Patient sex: M
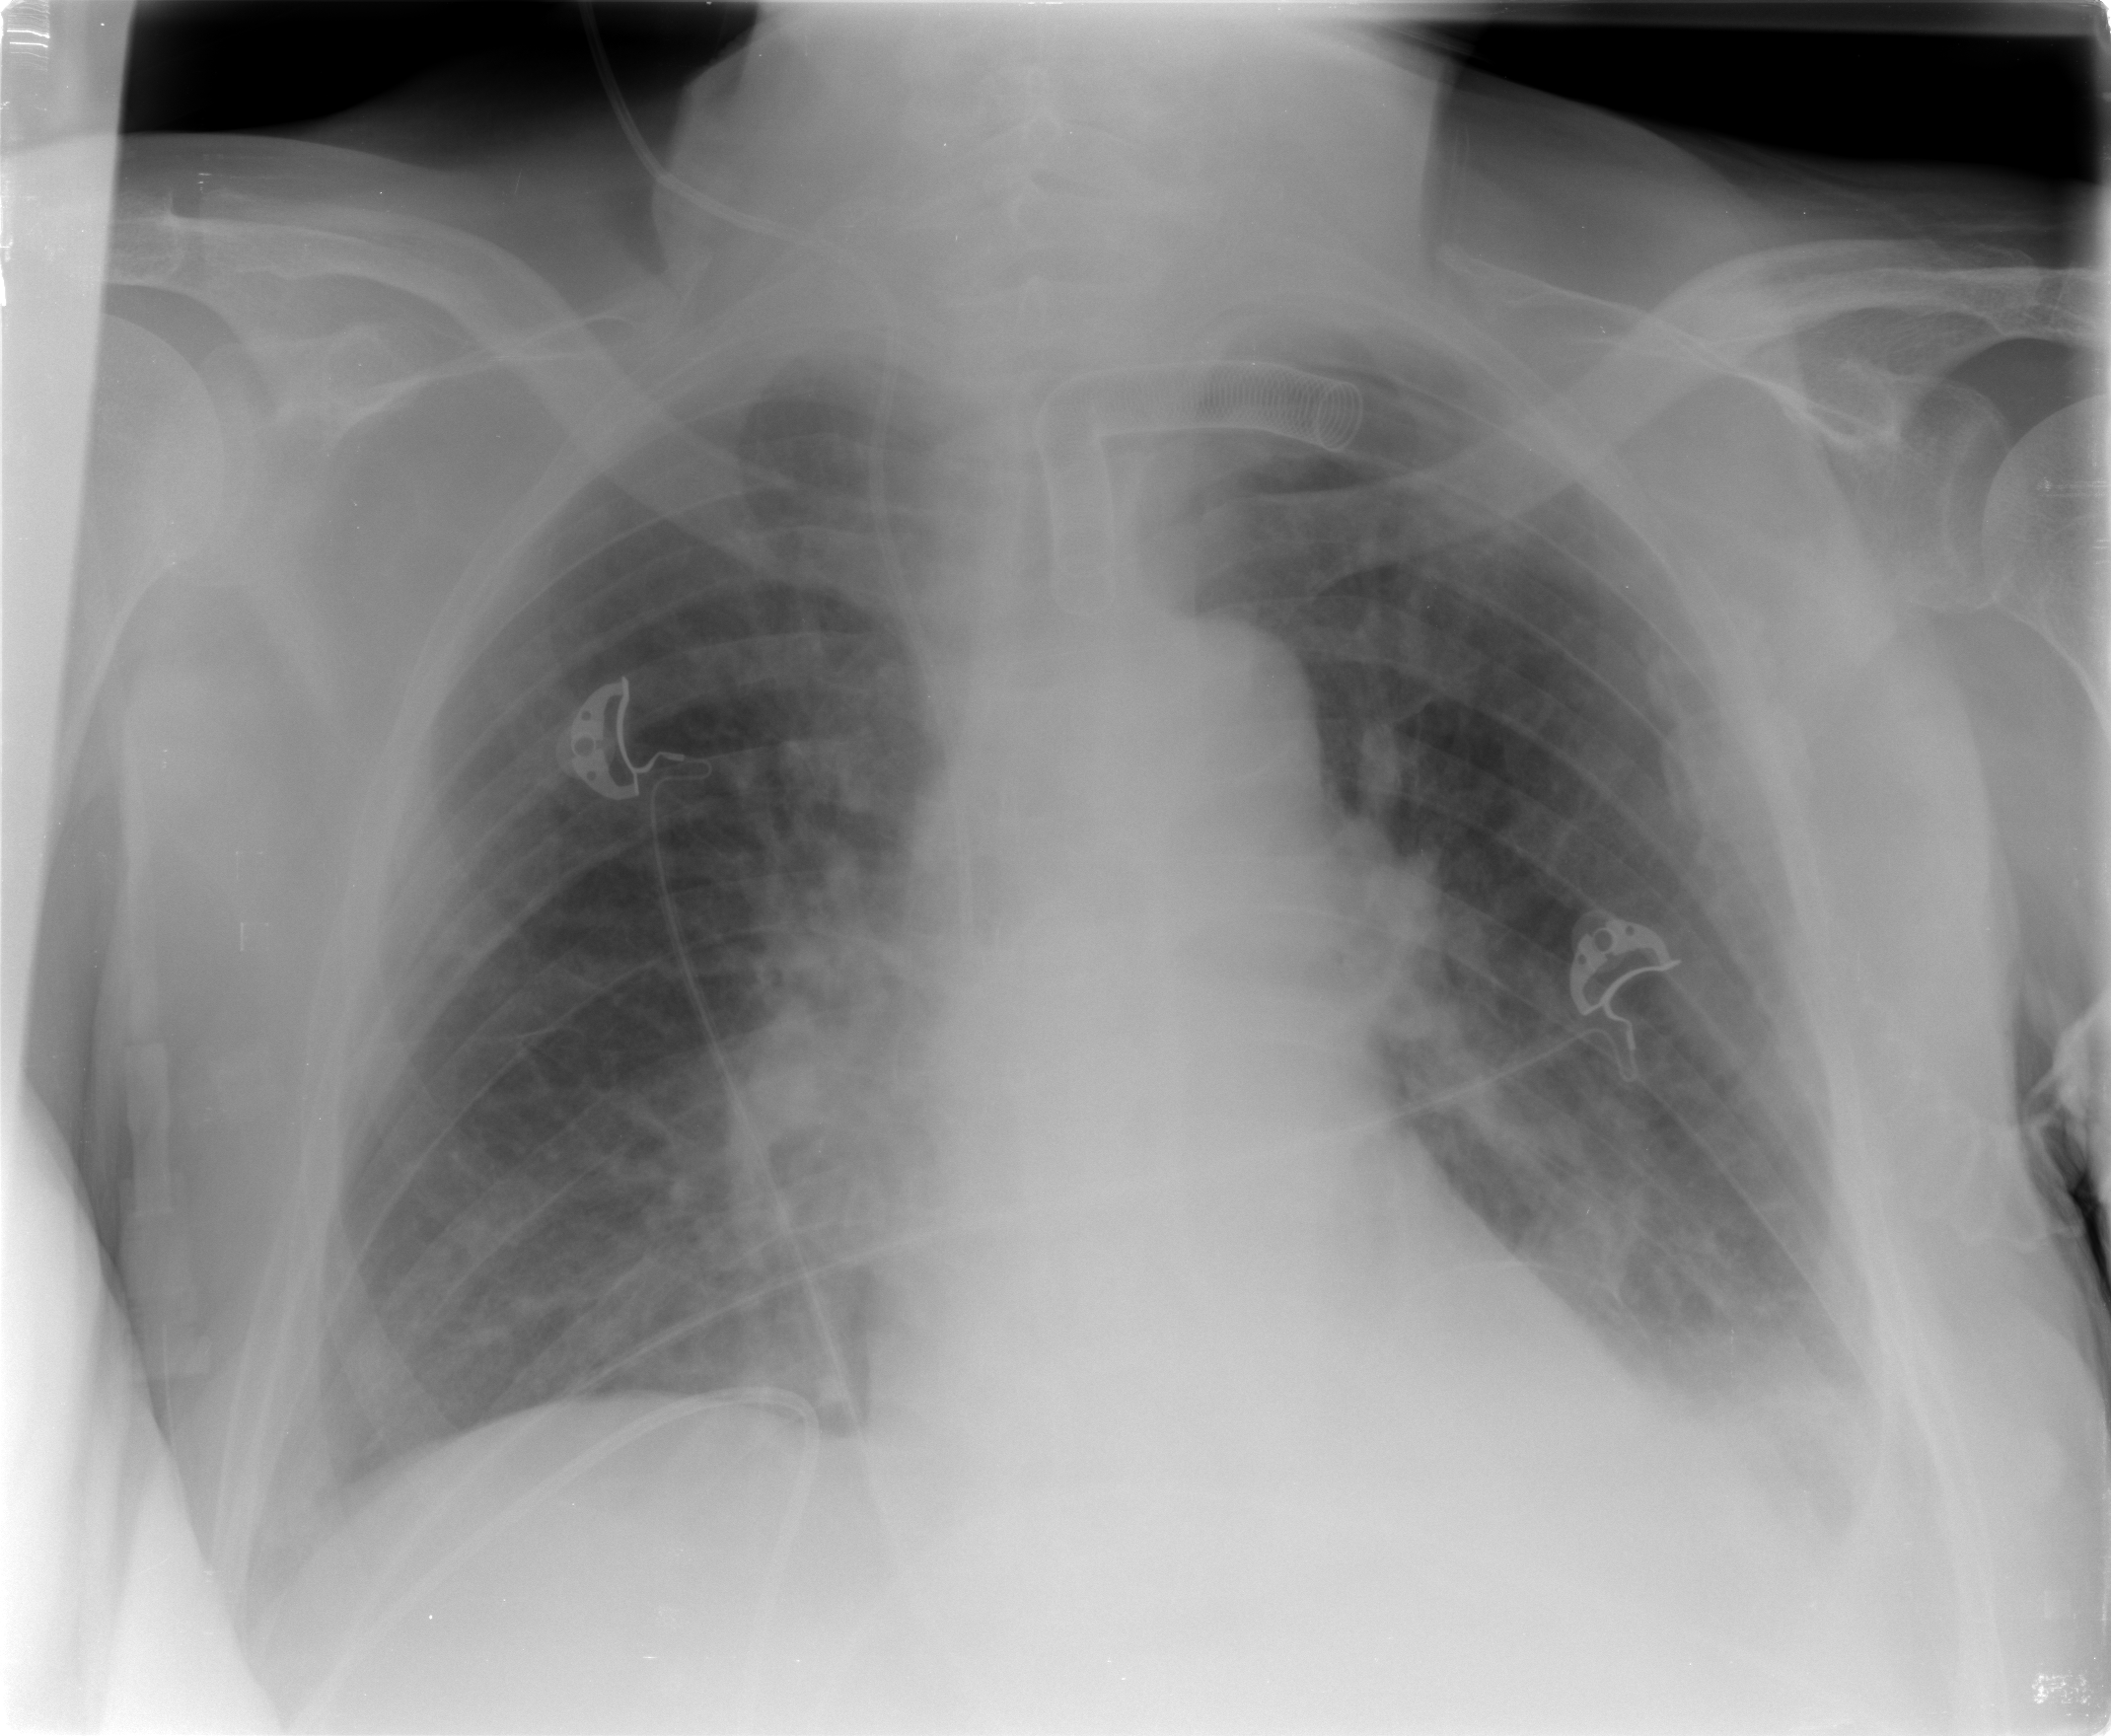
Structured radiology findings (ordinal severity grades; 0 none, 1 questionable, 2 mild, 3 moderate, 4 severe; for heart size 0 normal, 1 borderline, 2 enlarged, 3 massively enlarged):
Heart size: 1
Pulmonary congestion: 0
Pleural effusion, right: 0
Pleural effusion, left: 2
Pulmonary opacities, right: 0
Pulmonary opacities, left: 0
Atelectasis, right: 2
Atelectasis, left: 2